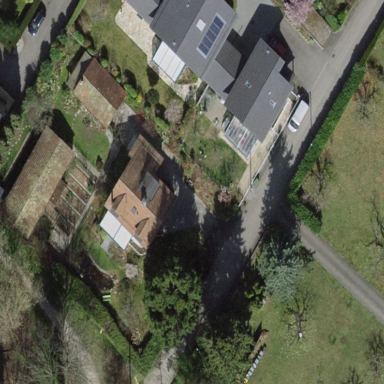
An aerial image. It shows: Semi-detached house.